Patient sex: F
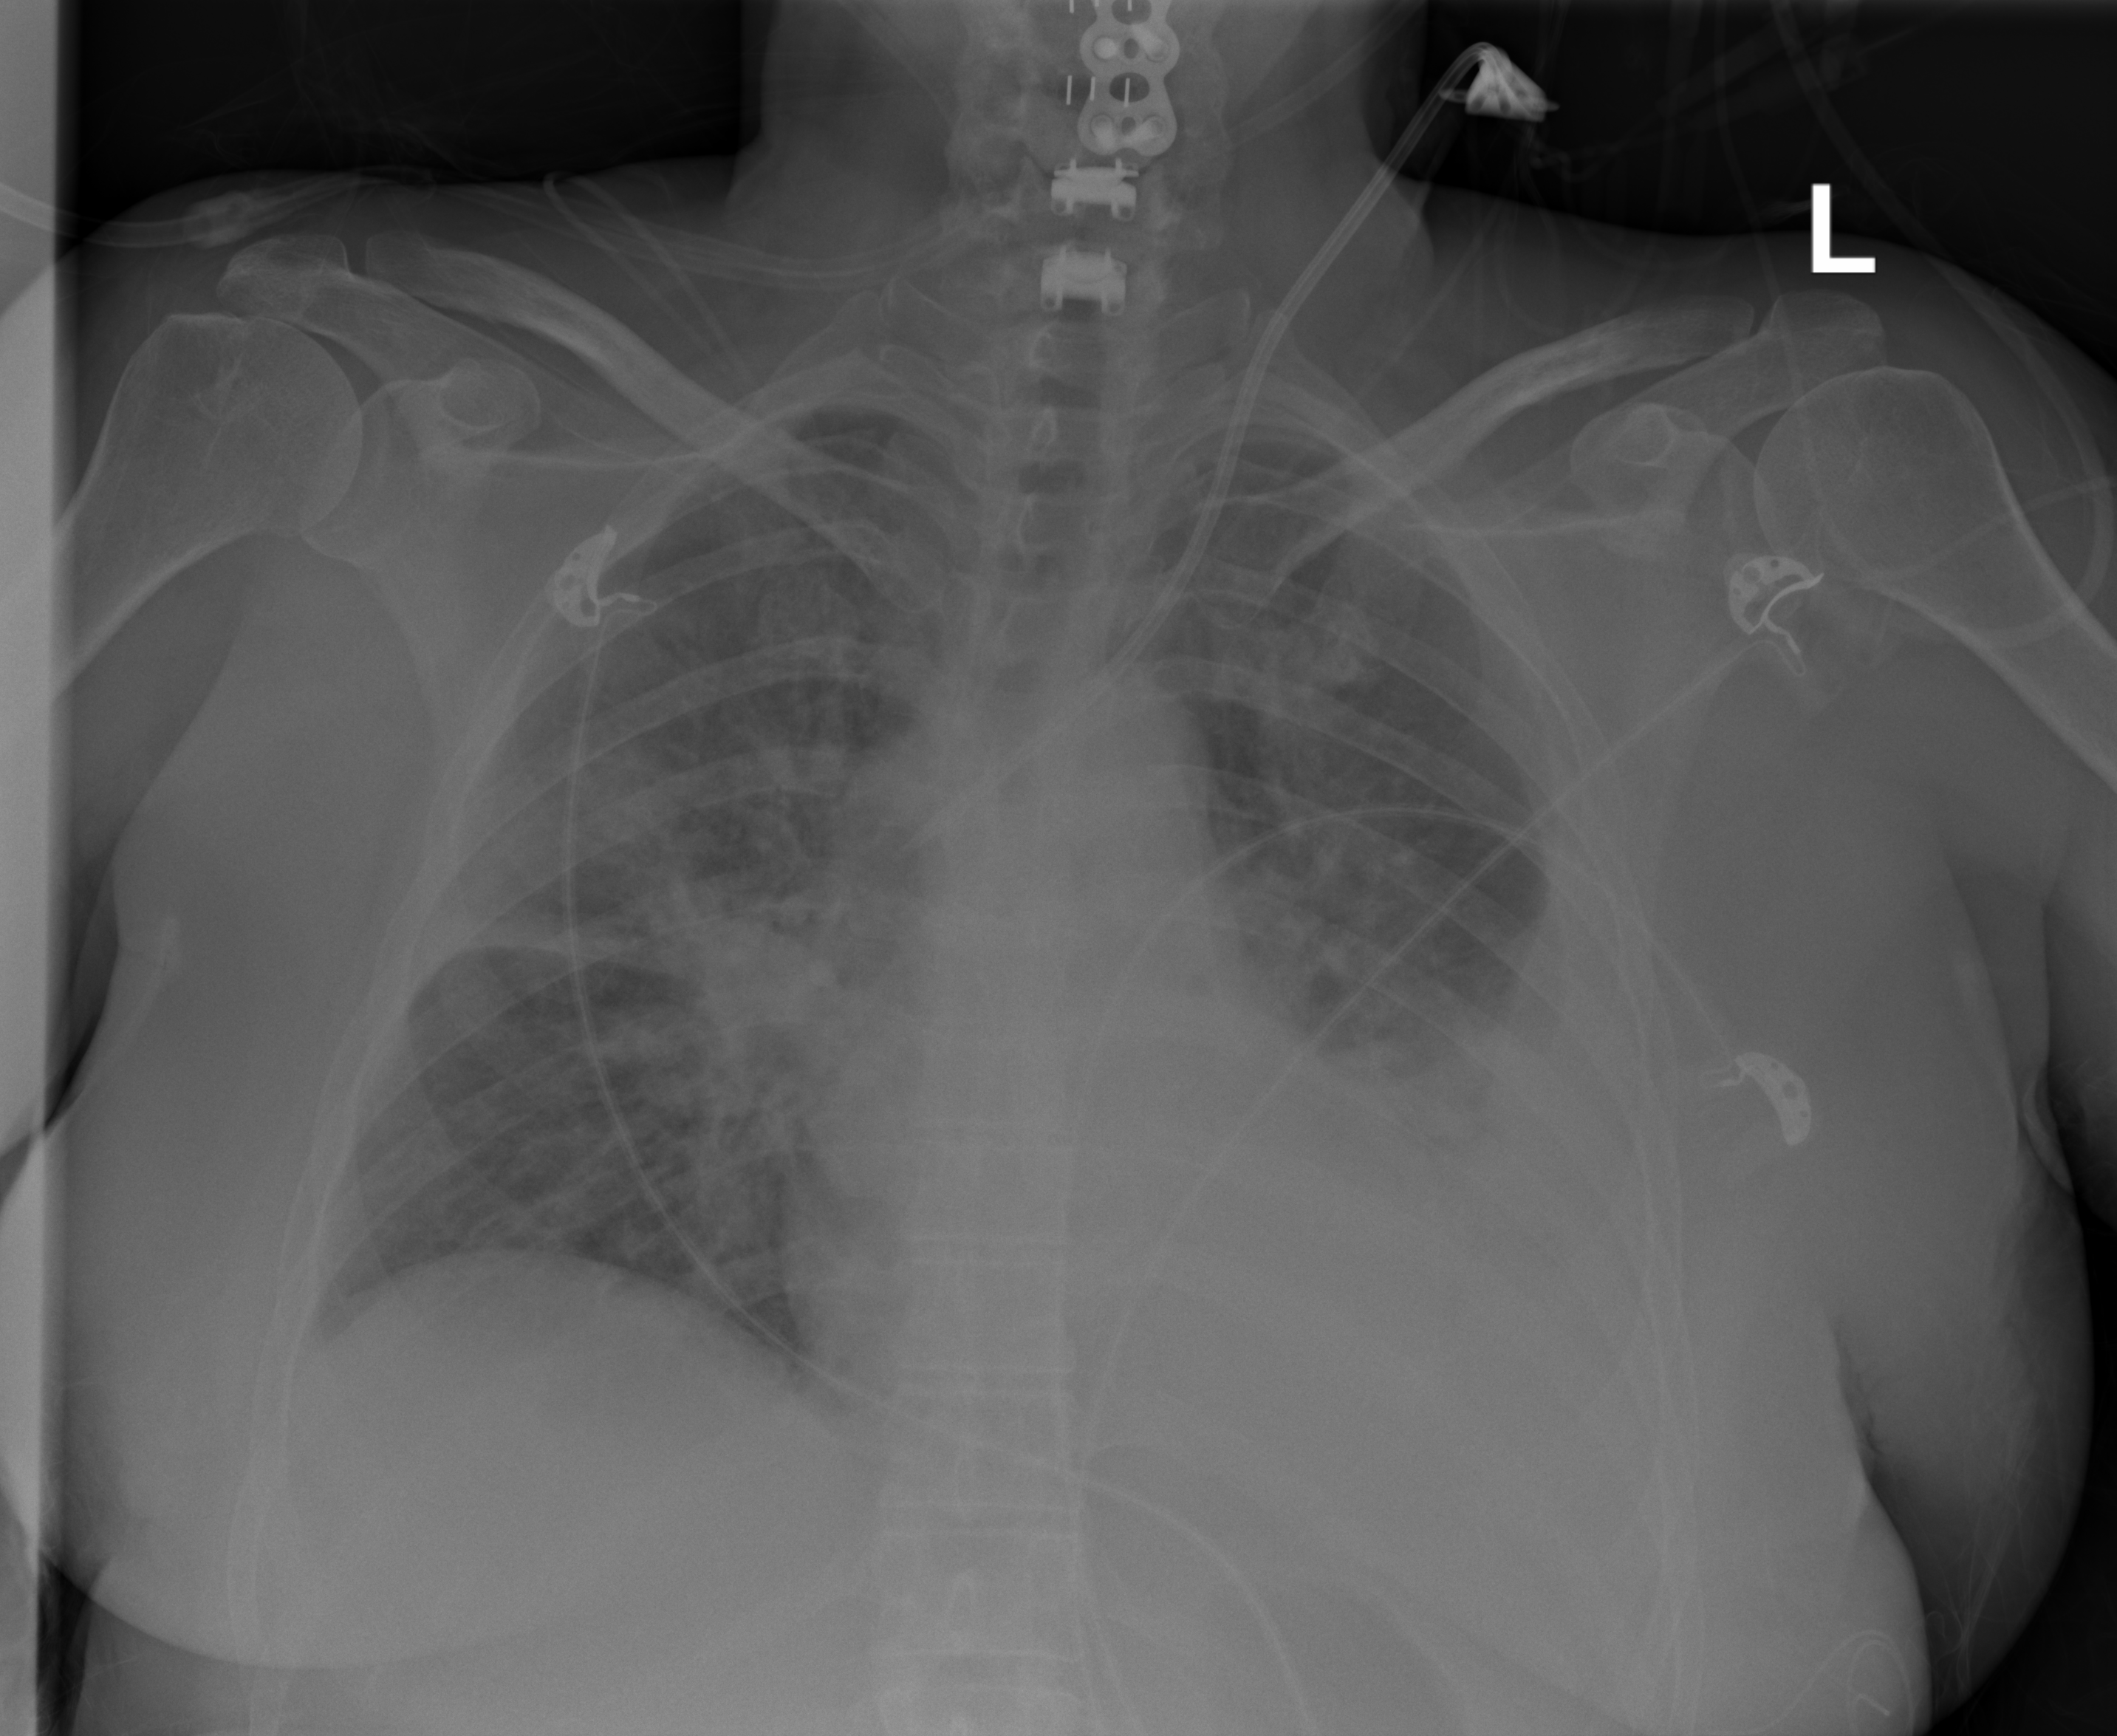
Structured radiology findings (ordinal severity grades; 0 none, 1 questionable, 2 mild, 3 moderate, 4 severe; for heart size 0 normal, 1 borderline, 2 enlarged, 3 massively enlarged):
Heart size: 0
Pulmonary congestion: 0
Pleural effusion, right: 2
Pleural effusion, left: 3
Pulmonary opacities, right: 2
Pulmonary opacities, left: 2
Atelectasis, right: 2
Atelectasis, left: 3